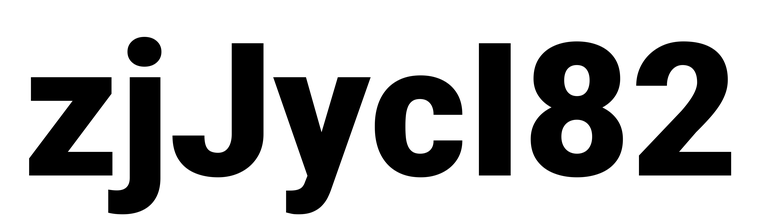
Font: Roboto_Black